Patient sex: M
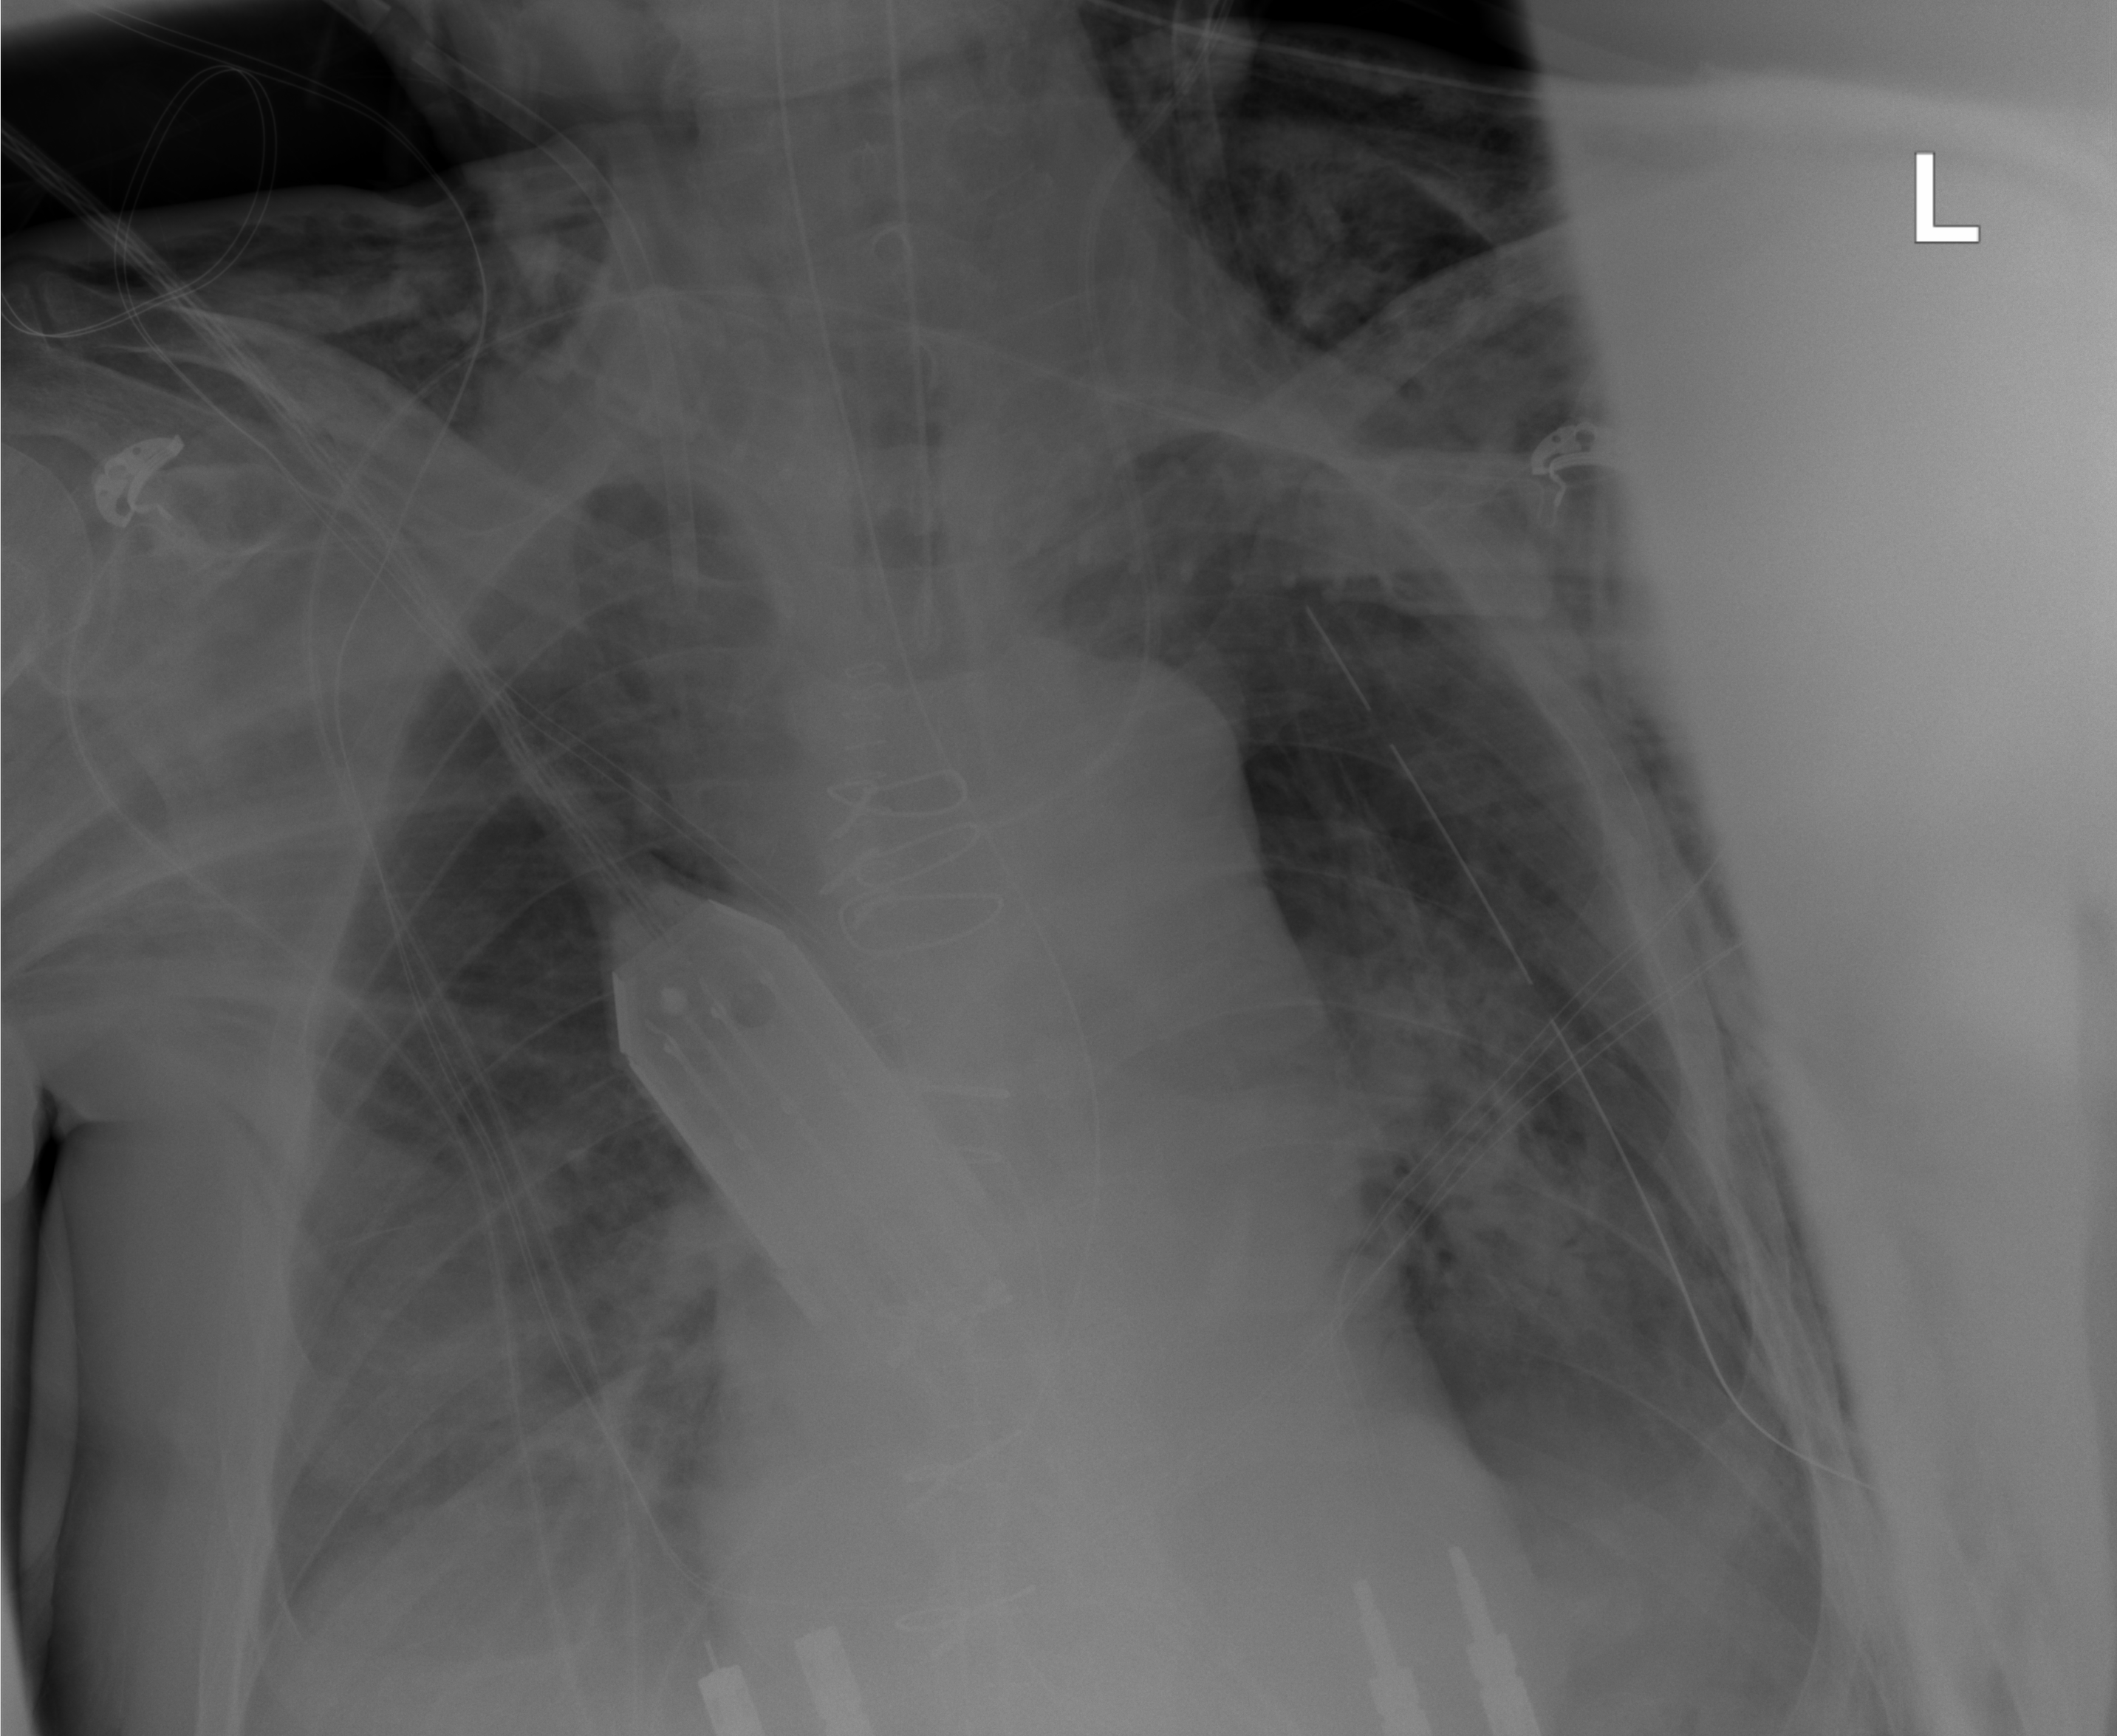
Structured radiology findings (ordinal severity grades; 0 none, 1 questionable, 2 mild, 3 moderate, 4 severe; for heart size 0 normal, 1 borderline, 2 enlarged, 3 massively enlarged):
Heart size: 1
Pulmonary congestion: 3
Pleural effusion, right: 2
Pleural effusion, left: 0
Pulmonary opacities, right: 3
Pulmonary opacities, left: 3
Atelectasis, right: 3
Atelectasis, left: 3